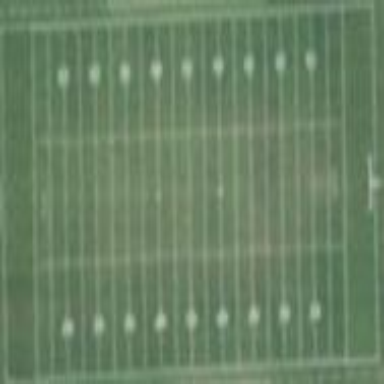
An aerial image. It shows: Pitch for American football.